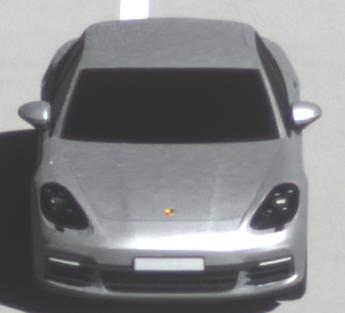
Make: Porsche
Model: Panamera
Detailed model: Panamera (971)
Model produced from: 2016/11
Model produced until: 2018/08
Doors: 5
Color: white
Road condition: dry road
Daytime: midday
Contrast: high contrast